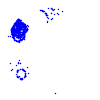
Particle: proton